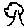
Label: tree